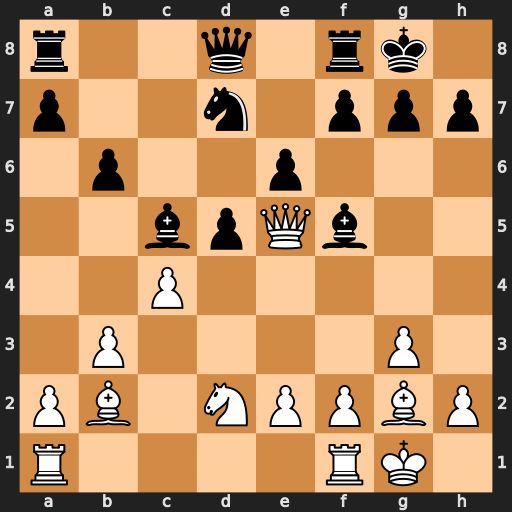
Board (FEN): r2q1rk1/p2n1ppp/1p2p3/2bpQb2/2P5/1P4P1/PB1NPPBP/R4RK1
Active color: w
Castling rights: -
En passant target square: -
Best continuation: Qxg7#